Question: I want to output table that shows row and column indexes [i][j] for every cell ,
It should look like this:

The code i have :
'''
public static void print_table( int table[][] ){
System.out.println( "PRINTING TABLE ") ;
for(int i = 0; i <= NCHANGES; i++) {
System.out.print("[" + i + "]") ;// this prints i-index for EVERY ROW
for(int j = 0; j <= MAX_AMOUNT; j++) {
System.out.print(table[i][j] + " ") ;
// BUT HOW TO PRINT J(COLUMN) INDEX for every column?
}
System.out.println() ;
}
}
'''
I'm sure this will be useful for all who need to print out the result of their 2-nested loops
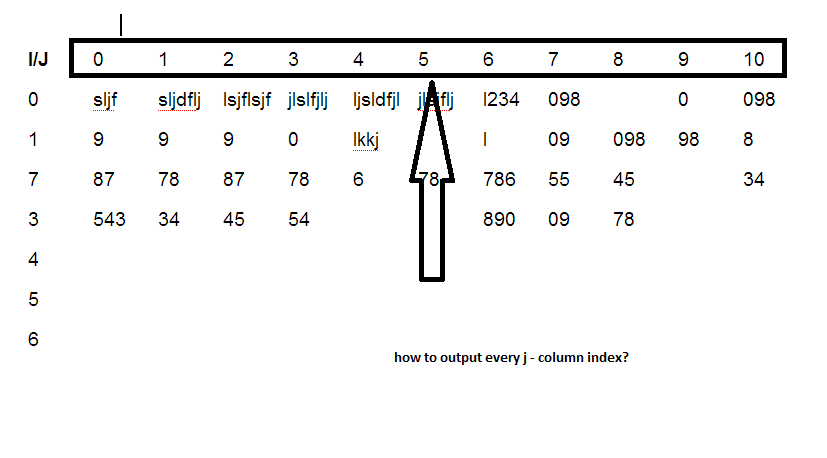
Answer: Before doing the nested loops just make a for loop and print
- the I/J cell
- the column header cells (0, 1, 2, etc.)
- new line
Then do what you're already doing.